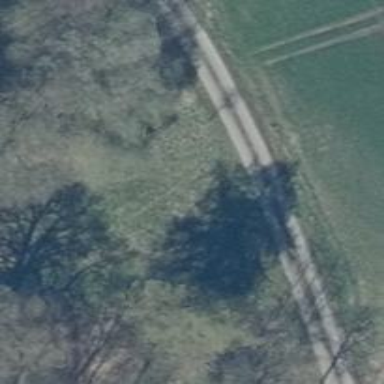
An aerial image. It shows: Unclassified road with concrete lanes.